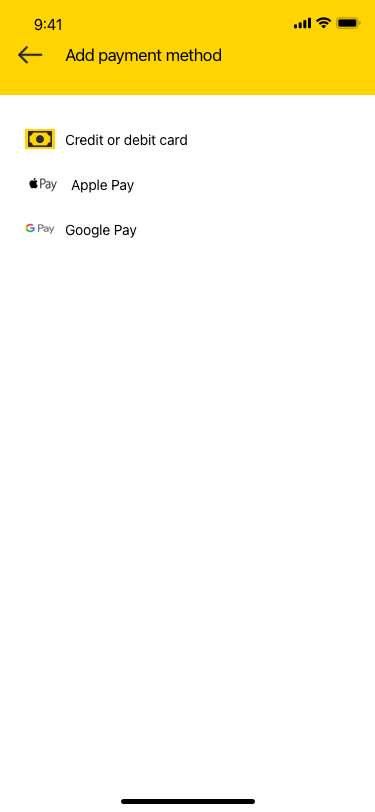
Text in this UI design:
Google Pay
Apple Pay